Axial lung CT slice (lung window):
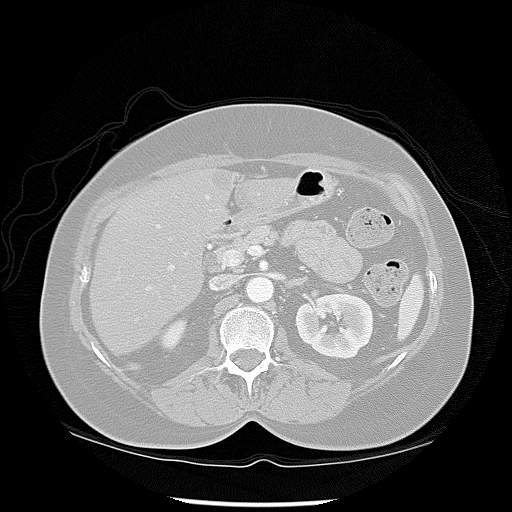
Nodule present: no